A spectrogram of one vibration snapshot from a rotating bearing is shown (time on one axis, frequency on the other). What is the most likely bearing condition (normal, inner_race, outer_race, ball)?
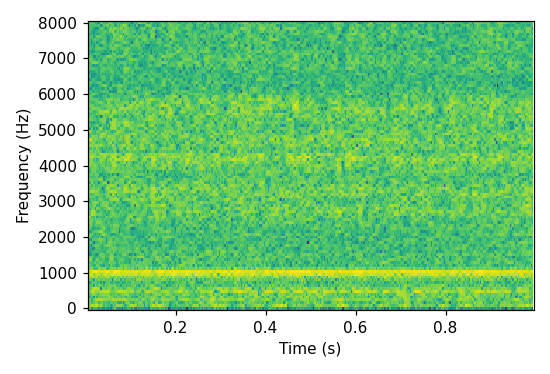
Answer: normal